Question: I currently have a dataset with the columns 'API50', 'Counter Value' and 'DBName'. The values for example are something as below.
'''
API50 CounterValue DBName
34.5 1 Test1
44.5 25 Test1
34.5 42 Test1
54.5 67 Test1
34.5 76 Test1
94.5 88 Test1
14.5 99 Test1
'''
I have created a chart report and selected my X axis as 'CounterValue' my Y axis as 'API50'.
The report is plotted correctly and my Y axis goes only upto 99.
Is there anyway I can have my X axis as 50 point increments till 600 (e.g., 0, 50, 100, 150...and so on till 600) and plot the counter value?
Any help is greatly appreciated.
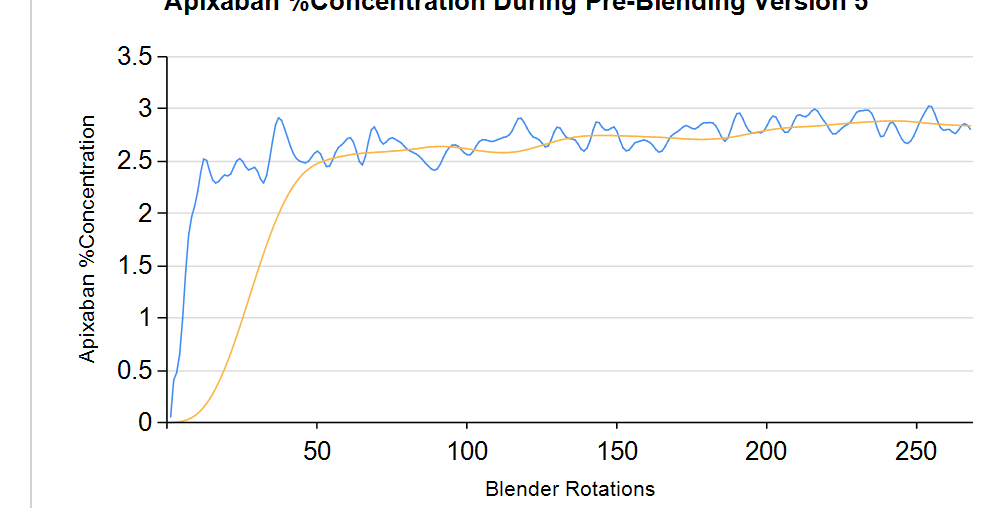
Answer: Creating a basic chart with your sample data:

Gets the same result you have described, i.e. the X Axis just goes up to the maximum 'CounterValue' value or so:

You need to update the X Axis properties:

Here I've updated:
- - - -
I've also checked the value - this is most important otherwise the above values won't work properly.
Now you can see the change in the designer:

And the end result has your axis requirements: